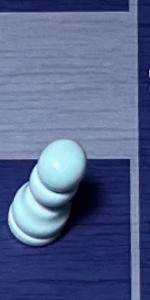
Label: Pawn_White